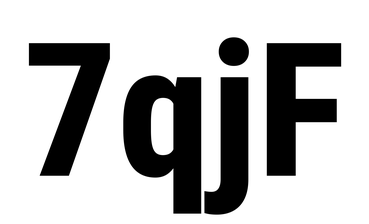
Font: Roboto_Condensed_ExtraBold